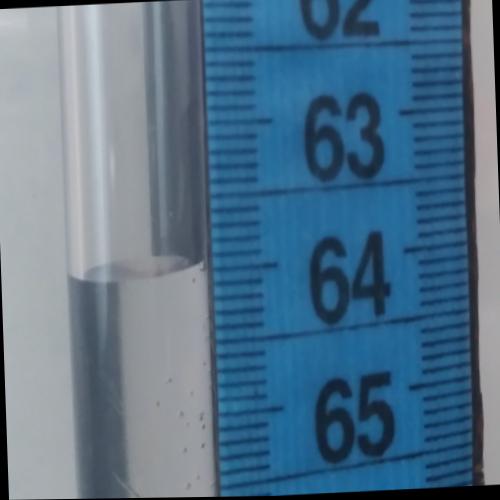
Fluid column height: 64.0 cm